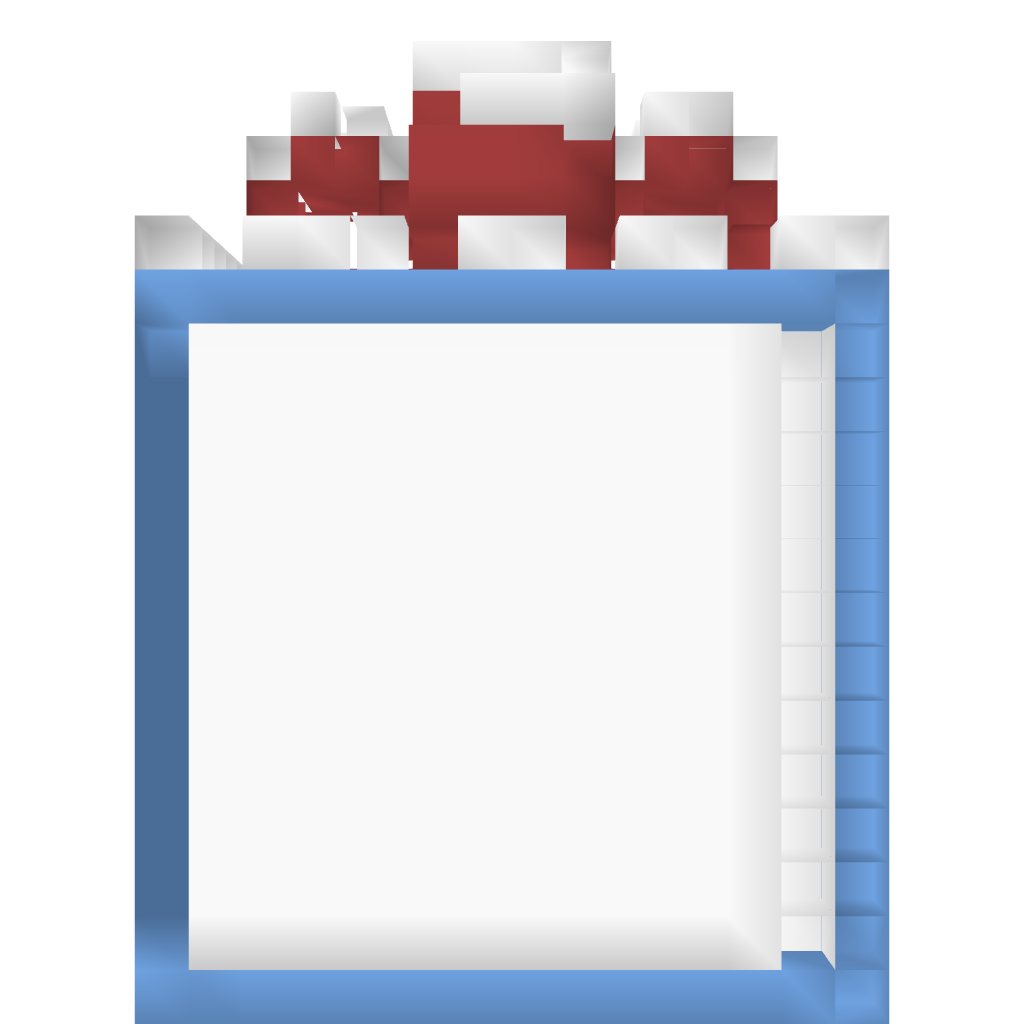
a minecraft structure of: Ice Slime good quality